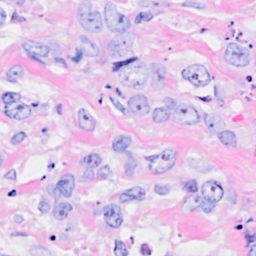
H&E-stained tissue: Breast